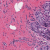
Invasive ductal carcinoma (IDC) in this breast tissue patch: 0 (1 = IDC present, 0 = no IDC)